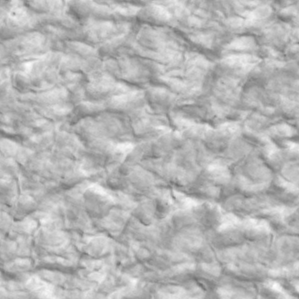
Label: non_frost